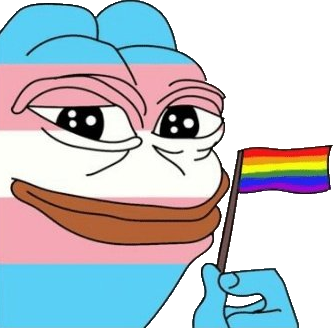
Label: 5_Pepe